Aerial crown-view tile of a tropical tree (Barro Colorado Island, Panama), acquired 20240716:
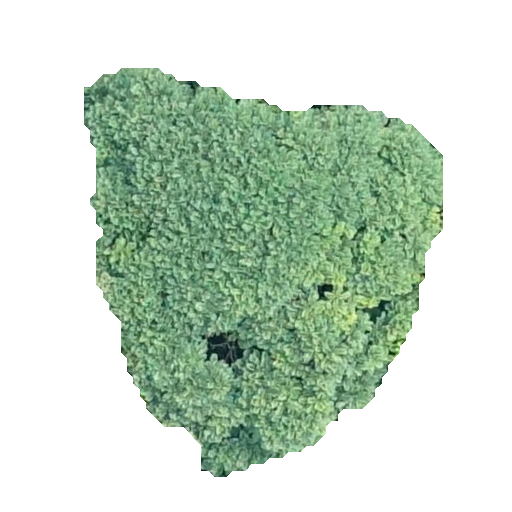
Species: Jacaranda copaia
GBIF accepted scientific name: Jacaranda copaia
Crown area: 163.32 m²